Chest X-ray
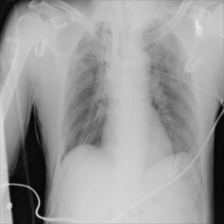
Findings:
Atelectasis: negative
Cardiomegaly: negative
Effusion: negative
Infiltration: negative
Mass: negative
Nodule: negative
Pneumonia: negative
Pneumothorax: positive
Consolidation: negative
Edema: negative
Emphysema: negative
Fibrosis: negative
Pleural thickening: negative
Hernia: negative